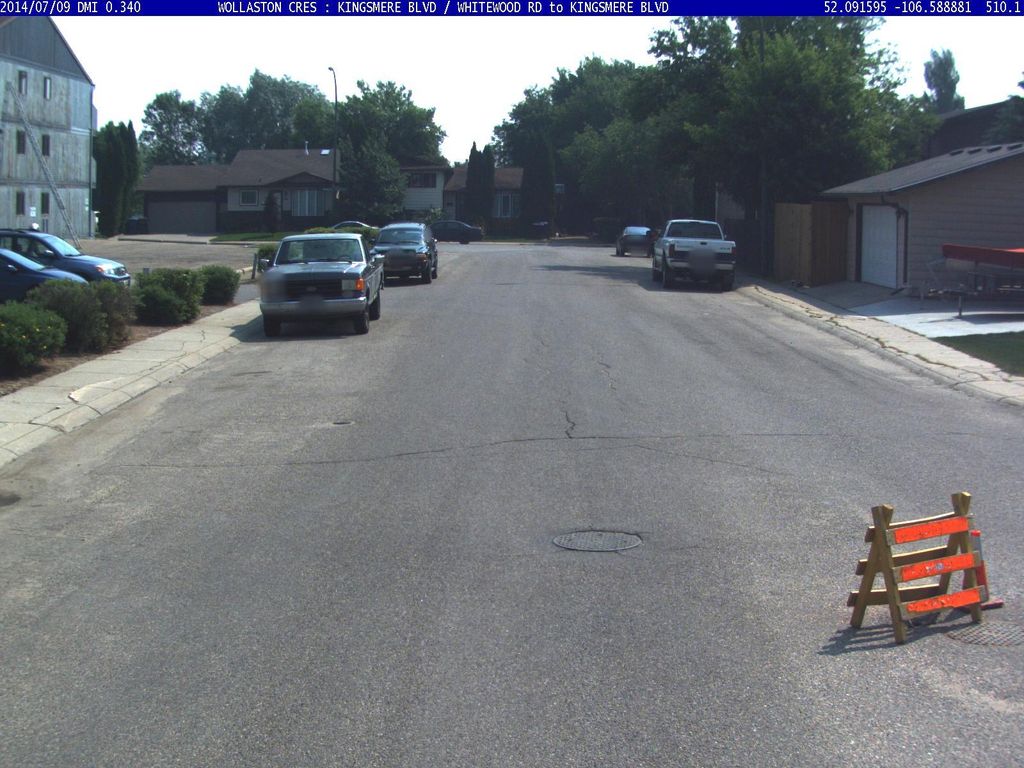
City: saskatoon